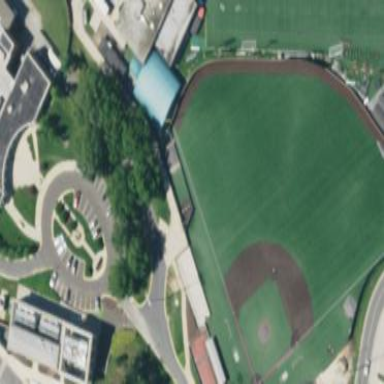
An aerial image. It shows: Baseball pitch with artificial turf for leisure and sports activities.